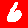
Digit: 6